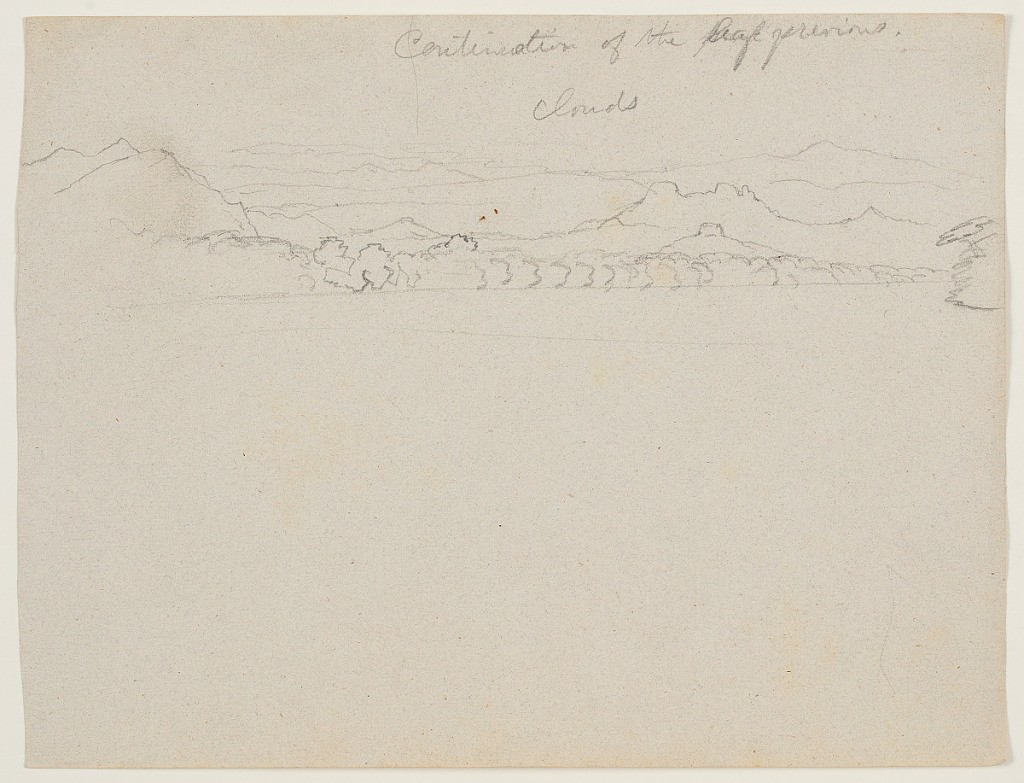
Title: View along the Magdalena River, Colombia
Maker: Frederic Edwin Church, American, 1826–1900
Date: May 1853
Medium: Graphite on white laid paper
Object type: Drawing
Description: Landscape sketch of rocky outcroppings in the mountainous jungle of Colombia, as seen from the Magdalena River. At extreme right, trees and vegetation of nearby bank are visible. In middle distance on opposite bank, several rugged prominences rise above the wooded canopy. Above, distant mountains are capped with clouds.